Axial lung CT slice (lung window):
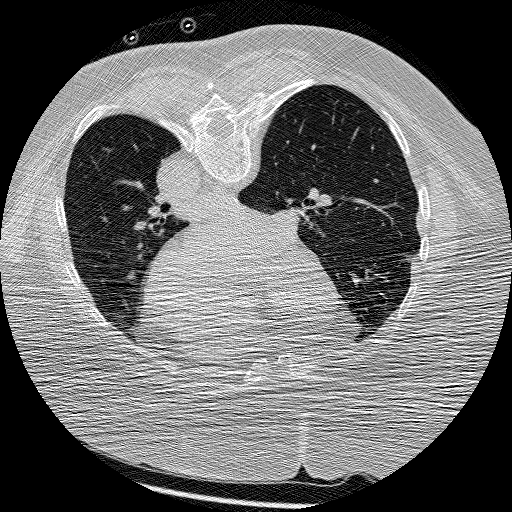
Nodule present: no